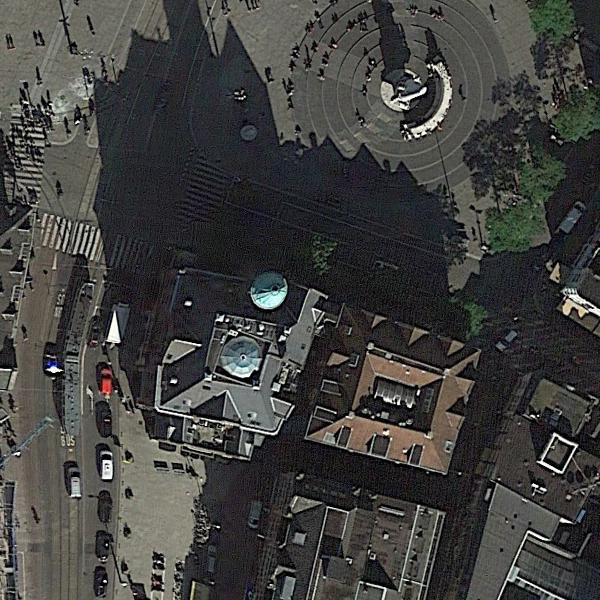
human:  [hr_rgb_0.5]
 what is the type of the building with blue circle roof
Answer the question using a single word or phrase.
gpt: church